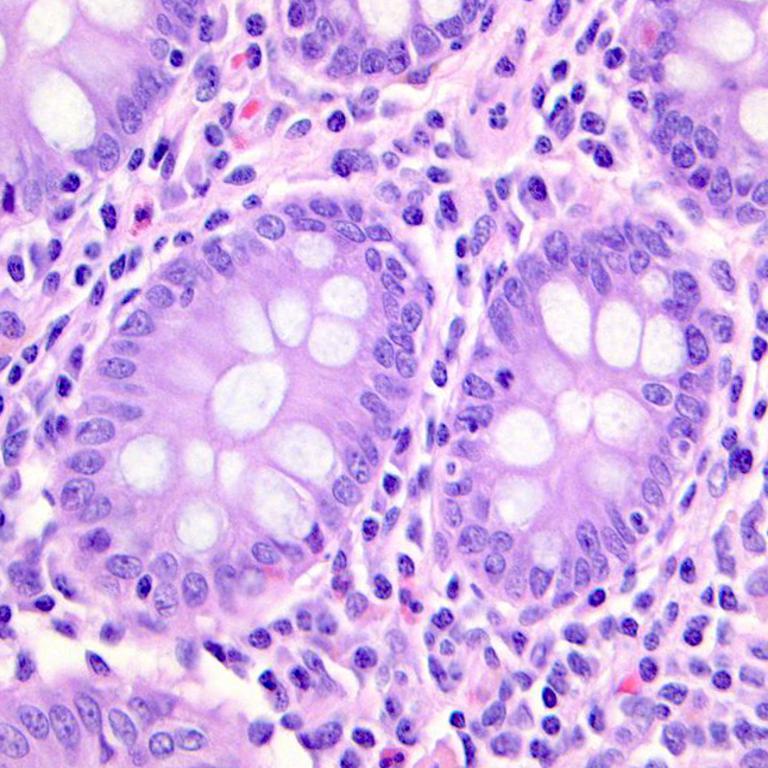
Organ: colon
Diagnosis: benign